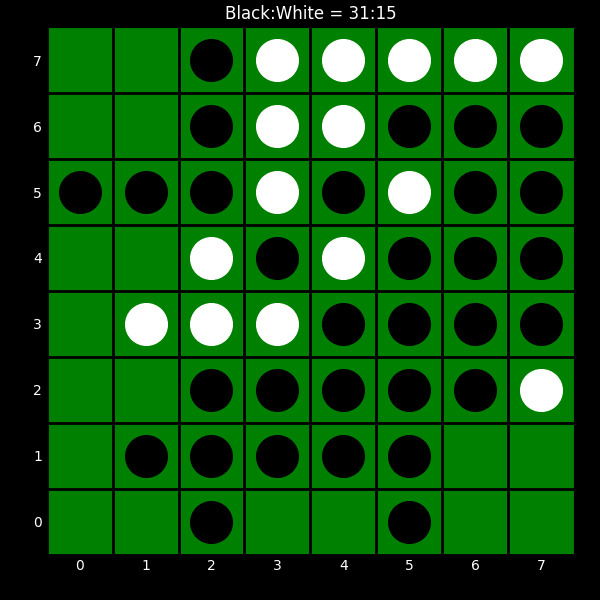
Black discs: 31
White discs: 15